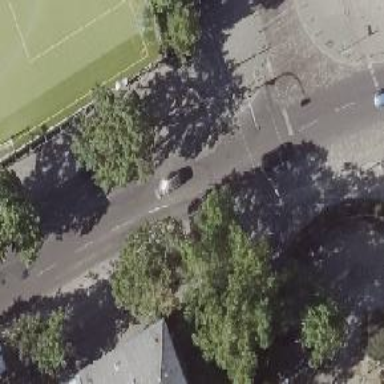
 and perpendicular on-street parking lanes."